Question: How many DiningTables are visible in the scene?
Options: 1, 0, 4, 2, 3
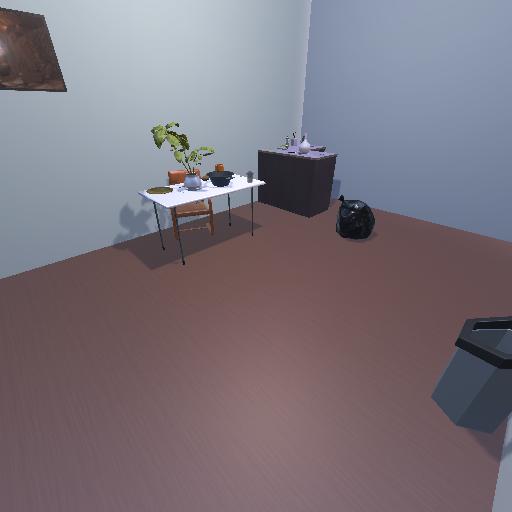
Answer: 1